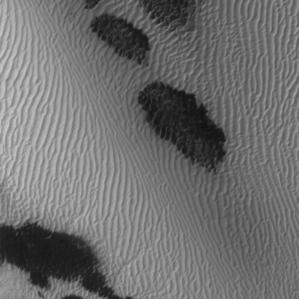
Label: frost